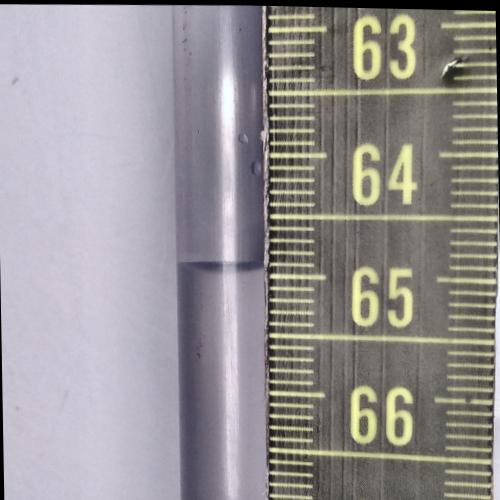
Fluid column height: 64.9 cm